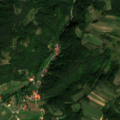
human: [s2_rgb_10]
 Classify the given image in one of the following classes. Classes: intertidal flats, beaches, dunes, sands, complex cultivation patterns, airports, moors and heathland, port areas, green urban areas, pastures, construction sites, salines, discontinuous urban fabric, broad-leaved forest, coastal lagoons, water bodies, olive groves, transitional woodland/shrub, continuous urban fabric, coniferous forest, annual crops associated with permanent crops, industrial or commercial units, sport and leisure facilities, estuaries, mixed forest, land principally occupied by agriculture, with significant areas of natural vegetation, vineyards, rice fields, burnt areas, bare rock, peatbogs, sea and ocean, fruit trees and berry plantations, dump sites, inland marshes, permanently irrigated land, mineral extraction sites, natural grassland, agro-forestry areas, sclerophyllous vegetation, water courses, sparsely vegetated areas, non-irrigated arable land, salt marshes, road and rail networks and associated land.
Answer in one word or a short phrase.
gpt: pastures, complex cultivation patterns, land principally occupied by agriculture, with significant areas of natural vegetation, broad-leaved forest